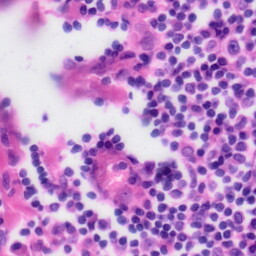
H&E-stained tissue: Tonsil